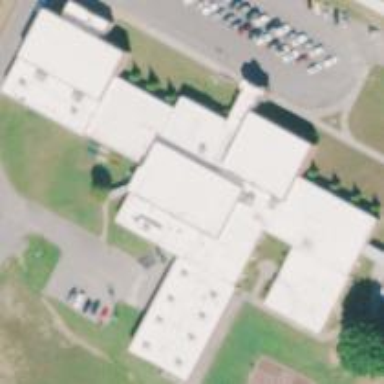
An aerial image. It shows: School building or complex.